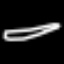
Label: pencil